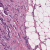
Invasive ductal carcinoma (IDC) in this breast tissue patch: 1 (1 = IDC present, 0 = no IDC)